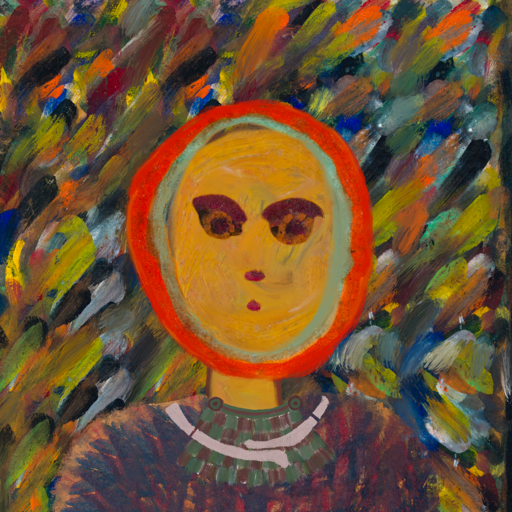
Background: An_Impression, Head And Neck Front: After_Raid, Face Front: Doll, Bust: In_The_Sun, Hair Front: Sisters, Head Accessory: Blank, Second Necklace: After_Raid, Necklace: Hypocrite_2, Baby: Blank